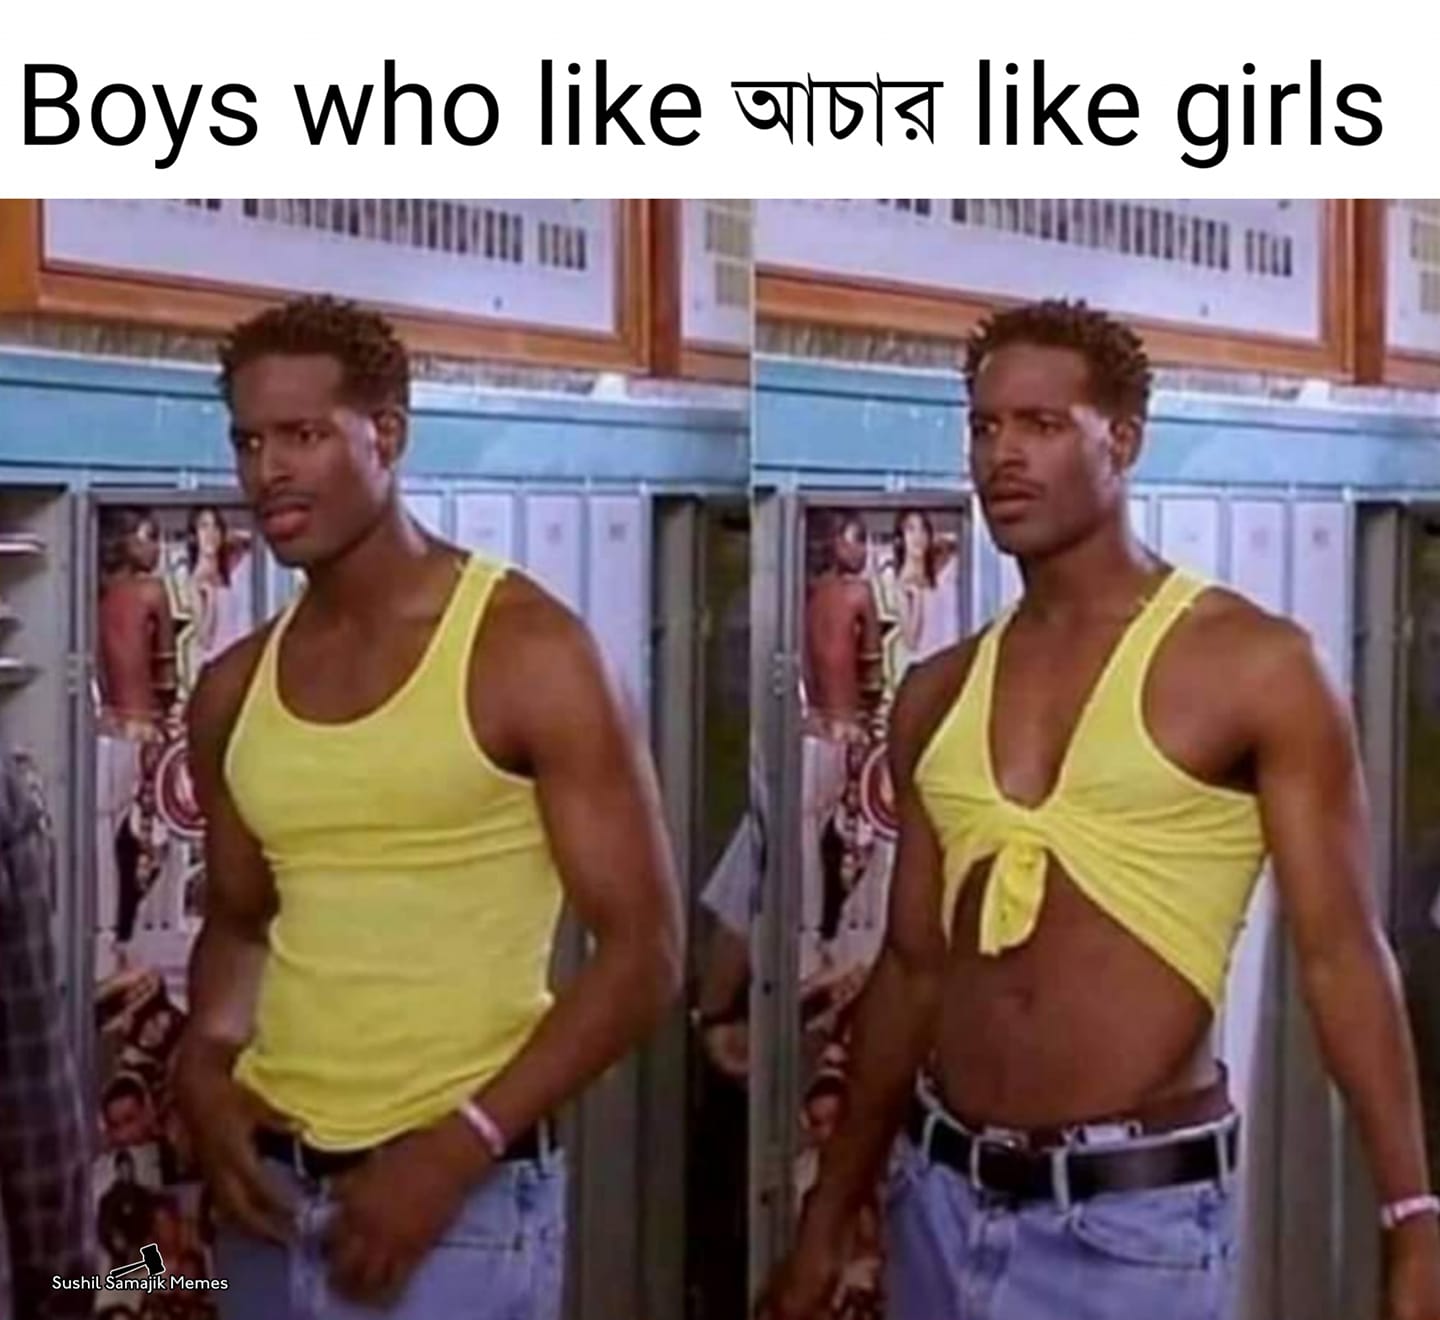
Caption: Boys who like আচার like girls
Label: hate